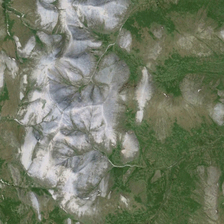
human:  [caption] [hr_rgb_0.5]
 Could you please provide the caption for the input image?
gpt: this is a piece of mountain with ice partly .

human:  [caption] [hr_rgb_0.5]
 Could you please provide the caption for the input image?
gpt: this is a piece of mountain with ice partly .

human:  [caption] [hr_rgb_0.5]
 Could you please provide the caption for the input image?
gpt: this is a piece of mountain with ice partly .

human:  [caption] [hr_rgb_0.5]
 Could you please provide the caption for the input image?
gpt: this is a piece of mountain with ice partly .

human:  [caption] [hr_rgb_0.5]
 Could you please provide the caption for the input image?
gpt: this is a piece of mountain with ice partly .